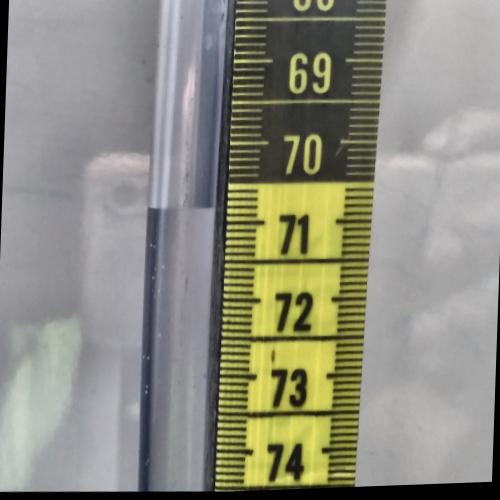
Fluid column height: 70.8 cm